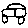
Label: car